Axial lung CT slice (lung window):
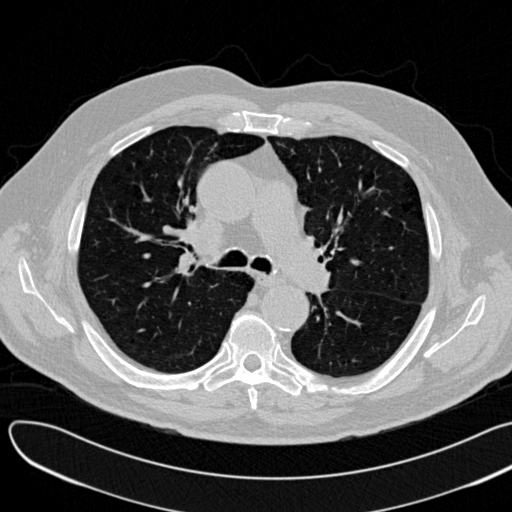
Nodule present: no